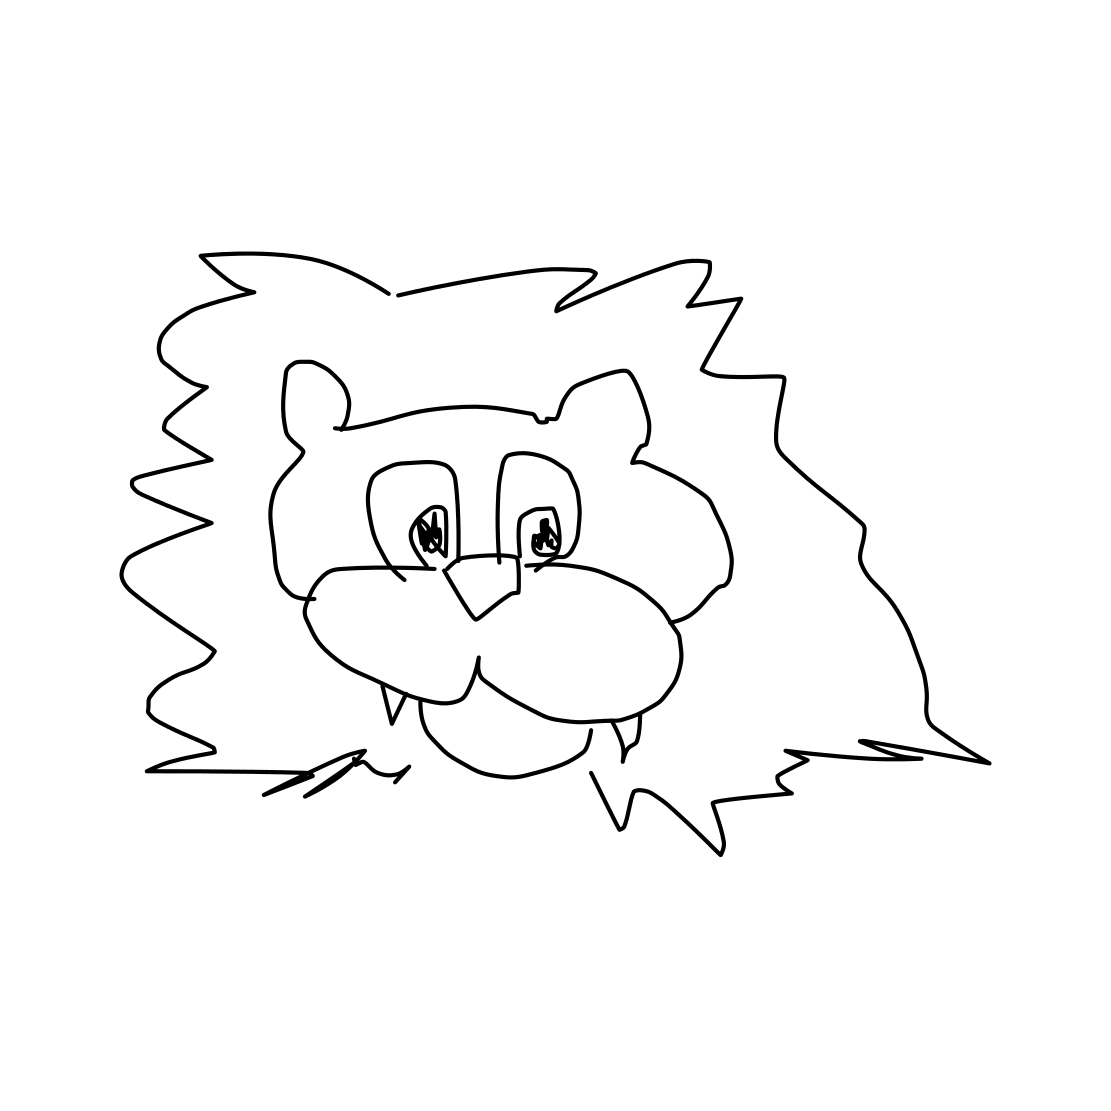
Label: lion